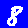
Digit: 8